Interaction volume radius: 5 \u00c5
Interaction volume height: 25 \u00c5
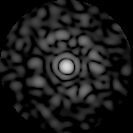
Disorder parameter: 0.8538